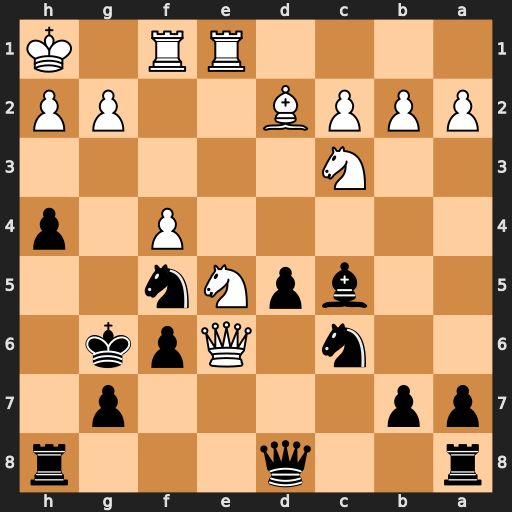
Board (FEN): r2q3r/pp4p1/2n1Qpk1/2bpNn2/5P1p/2N5/PPPB2PP/4RR1K
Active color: b
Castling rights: -
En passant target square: -
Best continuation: Nxe5 Qxf5+ Kxf5